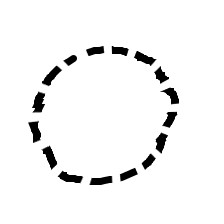
Shape: circle